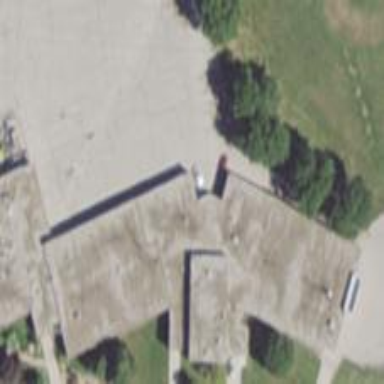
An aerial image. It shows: School.